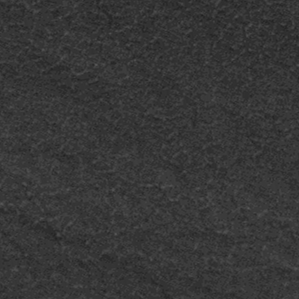
Label: frost